Field crop: tomato
Growth stage: 1
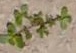
Species: portulaca